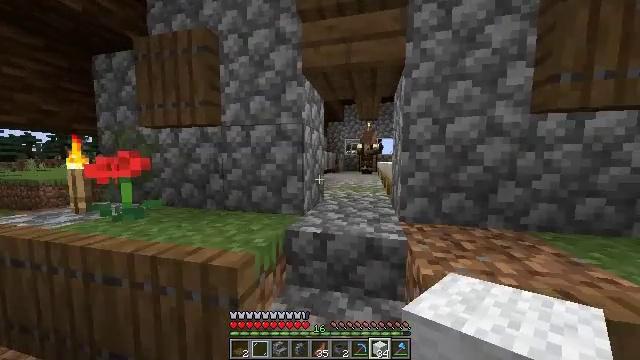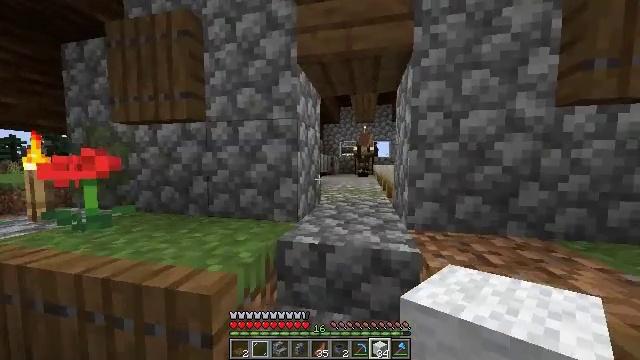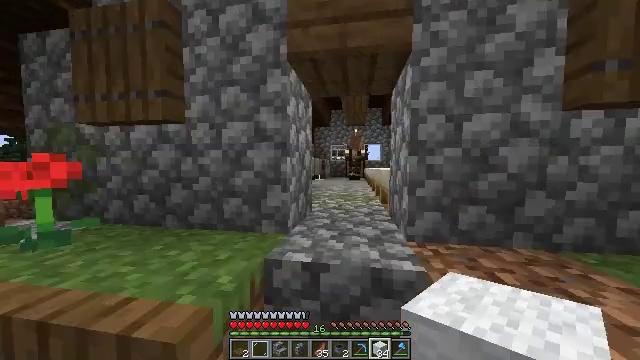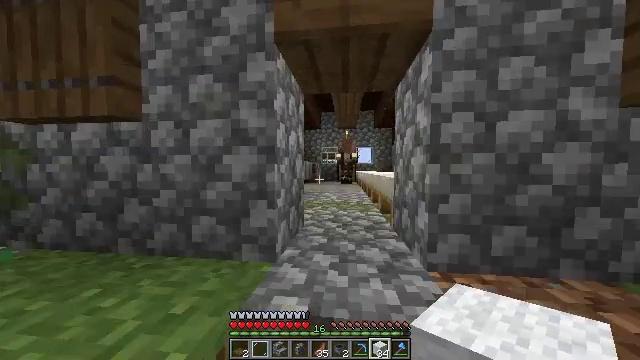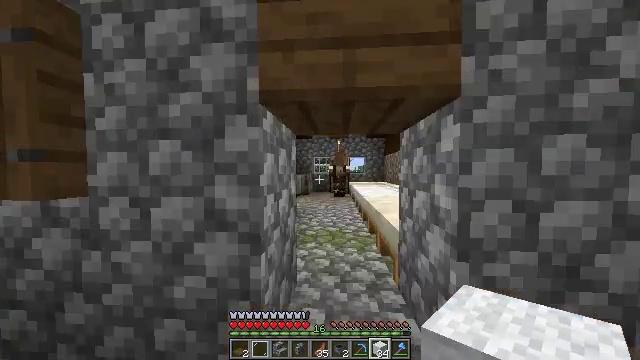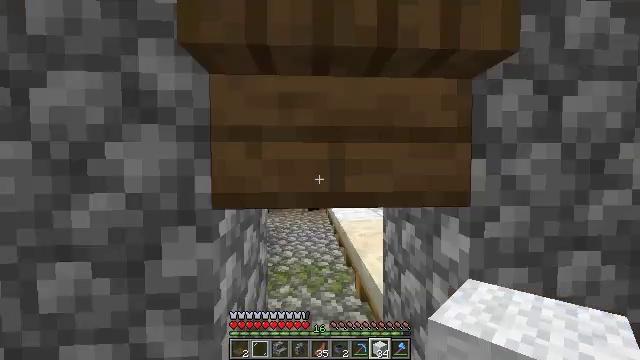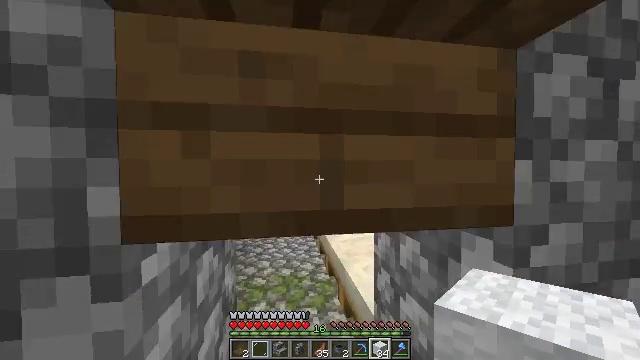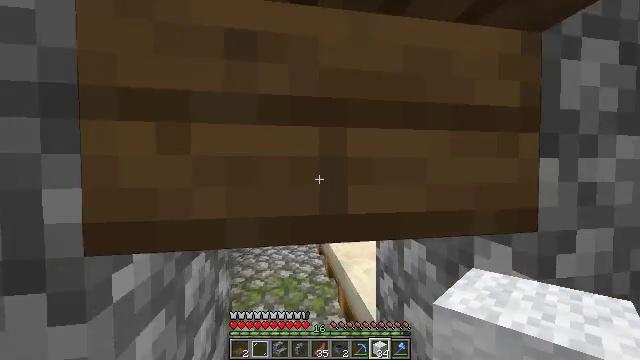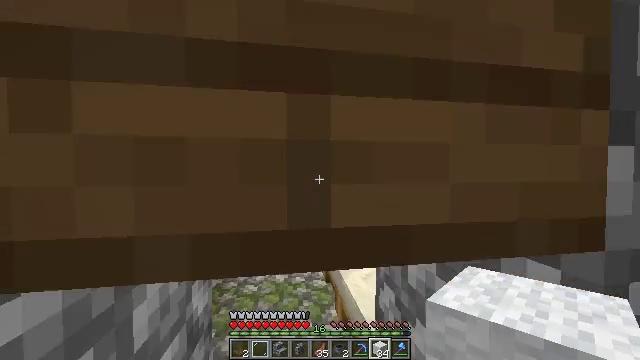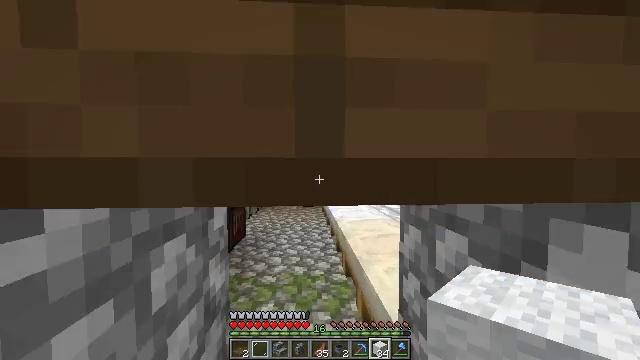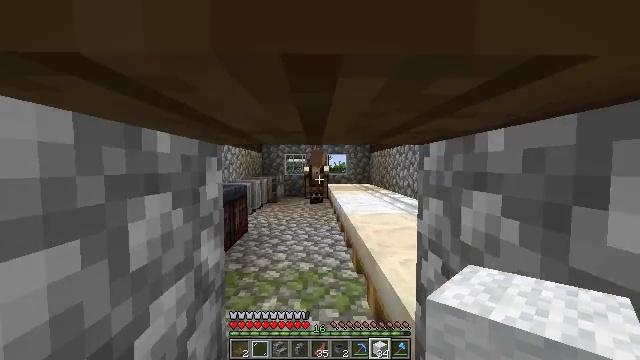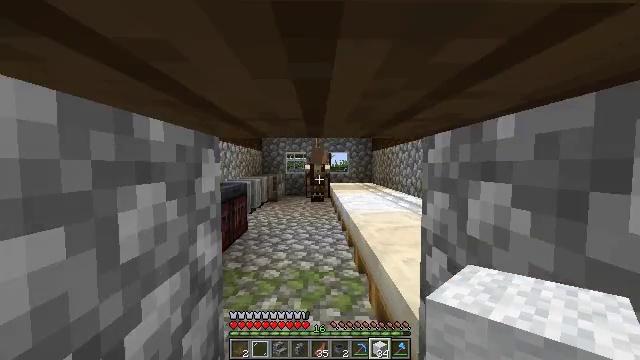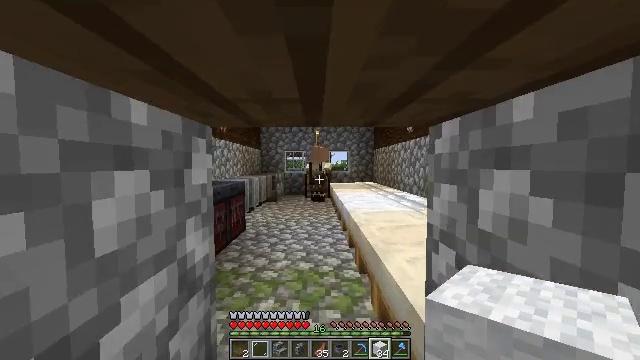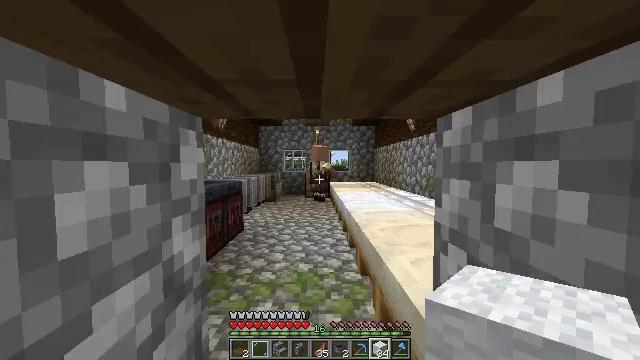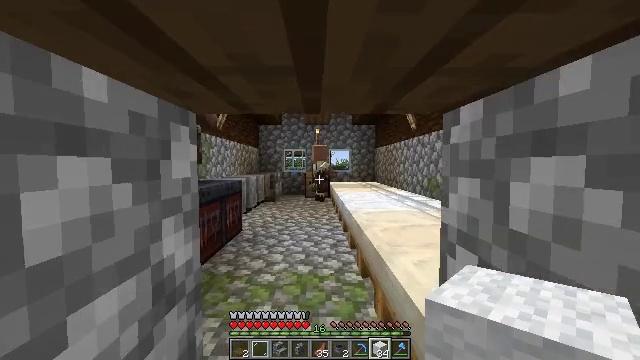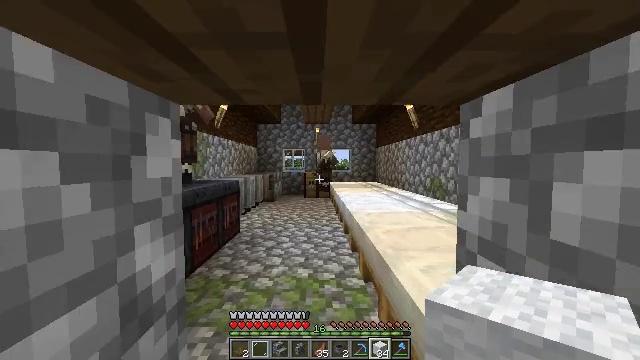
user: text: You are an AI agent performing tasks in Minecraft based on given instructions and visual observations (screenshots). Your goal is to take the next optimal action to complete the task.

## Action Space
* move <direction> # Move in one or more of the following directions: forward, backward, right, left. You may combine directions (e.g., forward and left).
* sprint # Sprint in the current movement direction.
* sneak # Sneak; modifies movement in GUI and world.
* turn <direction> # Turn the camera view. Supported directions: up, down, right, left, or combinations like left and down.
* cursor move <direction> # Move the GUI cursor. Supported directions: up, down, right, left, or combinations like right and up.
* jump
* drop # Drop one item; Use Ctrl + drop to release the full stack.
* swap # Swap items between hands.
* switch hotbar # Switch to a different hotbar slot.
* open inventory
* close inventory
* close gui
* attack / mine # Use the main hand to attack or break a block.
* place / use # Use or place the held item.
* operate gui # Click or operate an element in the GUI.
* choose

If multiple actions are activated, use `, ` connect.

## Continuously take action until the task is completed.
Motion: motion action
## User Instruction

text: Craft a minecart.
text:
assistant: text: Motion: move forward, turn right
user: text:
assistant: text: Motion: move forward, turn right
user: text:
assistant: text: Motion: move forward, turn right
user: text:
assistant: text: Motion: move forward, turn right
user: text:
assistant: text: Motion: move forward, turn right
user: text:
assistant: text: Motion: move forward, turn right
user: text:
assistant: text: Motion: move forward
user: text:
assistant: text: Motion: move forward, sneak
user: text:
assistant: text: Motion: move forward, sneak, turn left and down
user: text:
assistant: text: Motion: move forward, sneak, turn left
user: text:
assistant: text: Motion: move forward, sneak
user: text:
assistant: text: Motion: move forward, sneak
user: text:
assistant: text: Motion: move forward, sneak
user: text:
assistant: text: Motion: move forward, sneak
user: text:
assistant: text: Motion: move forward, sneak
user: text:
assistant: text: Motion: move forward, sneak
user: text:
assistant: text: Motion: move forward, sneak
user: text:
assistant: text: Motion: move forward
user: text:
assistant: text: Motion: move forward, turn left
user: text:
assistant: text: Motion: move forward, sprint, turn left
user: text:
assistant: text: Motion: move forward, sprint
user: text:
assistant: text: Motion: move forward, sprint
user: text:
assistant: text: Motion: move forward
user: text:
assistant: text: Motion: move forward, sprint, turn left
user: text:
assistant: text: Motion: move forward, sprint, turn left
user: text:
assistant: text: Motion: move forward, sprint
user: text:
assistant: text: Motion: move forward, sprint
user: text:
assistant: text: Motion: move forward, sprint
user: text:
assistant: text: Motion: move forward
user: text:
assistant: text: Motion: move forward